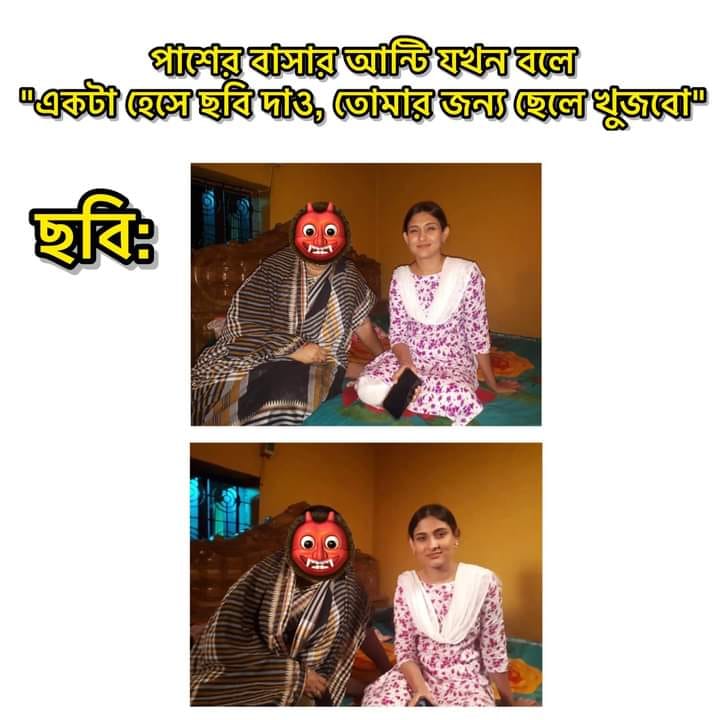
Text: পাশের বাসার আন্টি যখন বলে একটা হেসে ছবি দাও তোমার জন্য  ছেলে খুজবো ছবি
Label: Non Hate